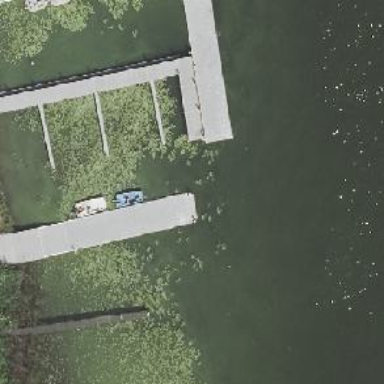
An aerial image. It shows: Man-made pier.